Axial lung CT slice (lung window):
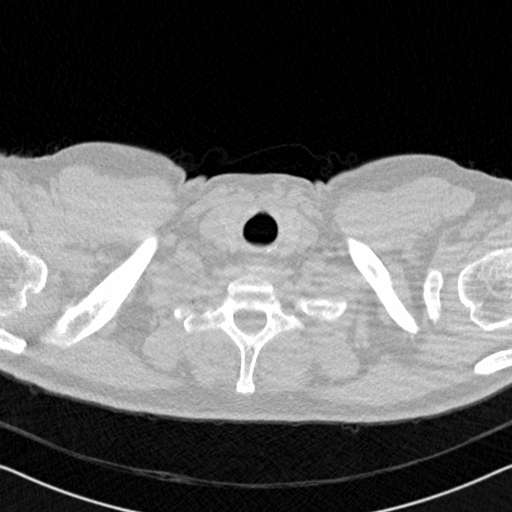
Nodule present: no